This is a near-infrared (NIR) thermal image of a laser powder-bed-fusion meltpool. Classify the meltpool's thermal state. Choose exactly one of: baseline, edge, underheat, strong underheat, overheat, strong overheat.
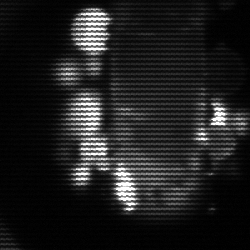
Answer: strong underheat